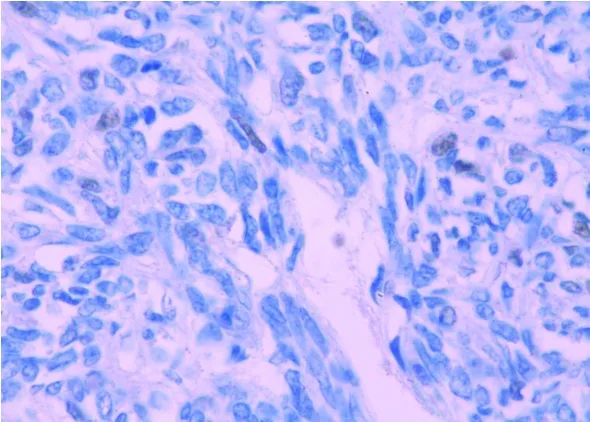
Immunochemistry examination revealing S100(+) tissue.
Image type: pathology (alcian_blue)